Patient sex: M
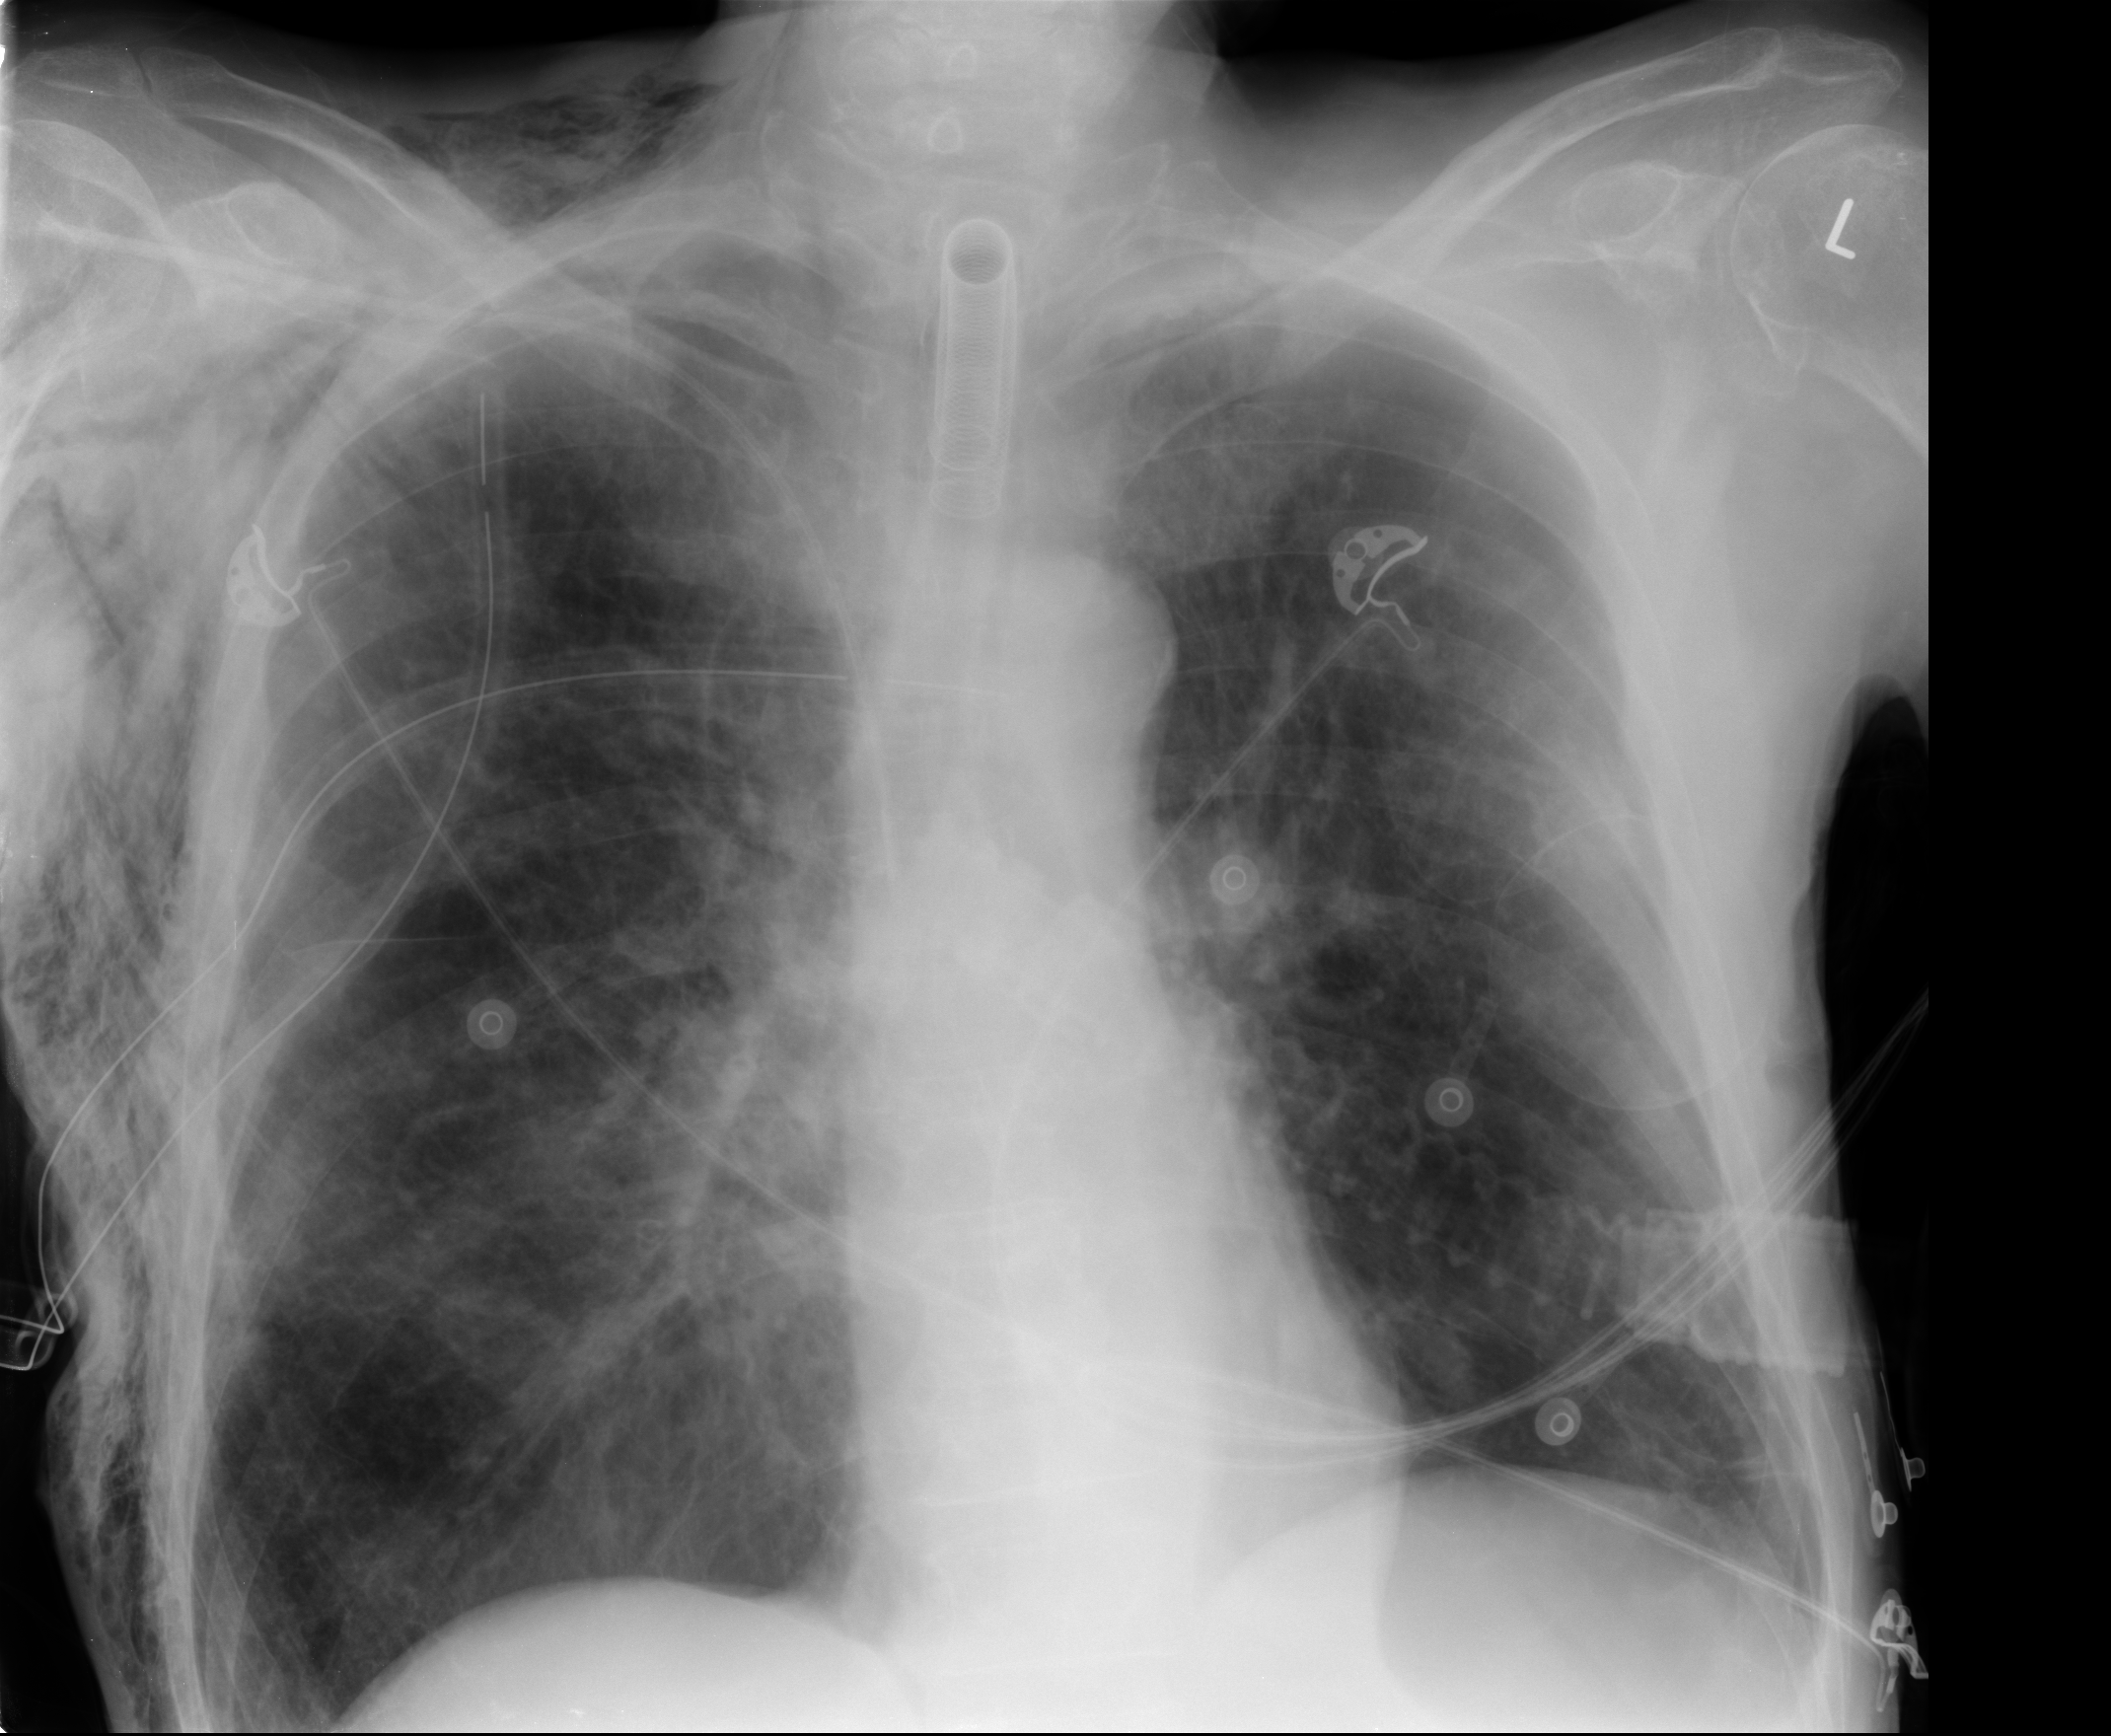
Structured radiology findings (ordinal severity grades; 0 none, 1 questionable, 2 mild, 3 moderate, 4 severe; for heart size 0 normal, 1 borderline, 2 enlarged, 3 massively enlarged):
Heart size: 0
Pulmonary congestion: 1
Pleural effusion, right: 0
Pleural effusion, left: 1
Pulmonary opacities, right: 0
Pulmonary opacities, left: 0
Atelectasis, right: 0
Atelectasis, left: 1